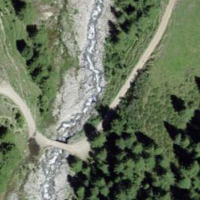
EUNIS habitat code: 26
Species observed at this site:
Ajuga pyramidalis